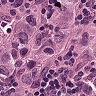
Metastatic tissue present: yes